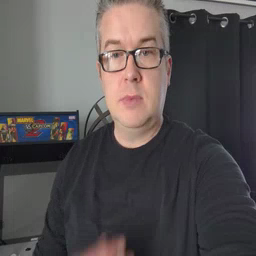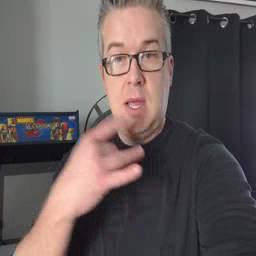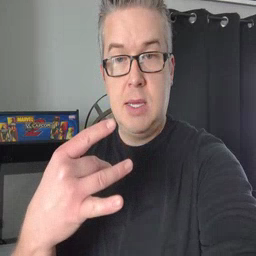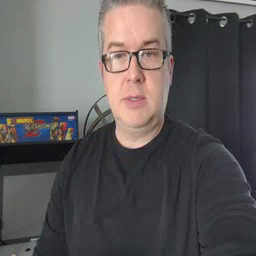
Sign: like